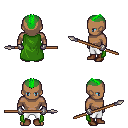
a pixel art fantasy rpg character, male body template, human, dark skin, green cape, white pants, green short mohawk hairstyle, metal gloves, brown shoes, spear, four views (front, back, left, right), 2x2 character sprite sheet, small pixel art, hard edges, no anti-aliasing